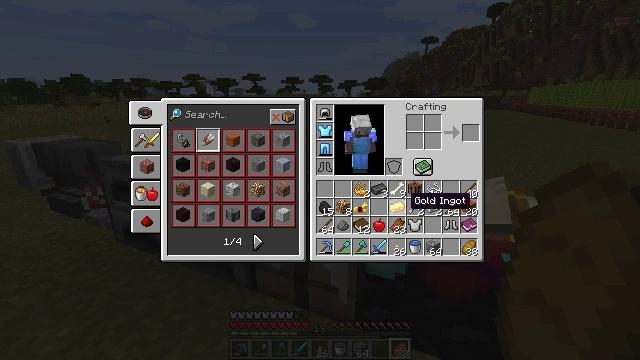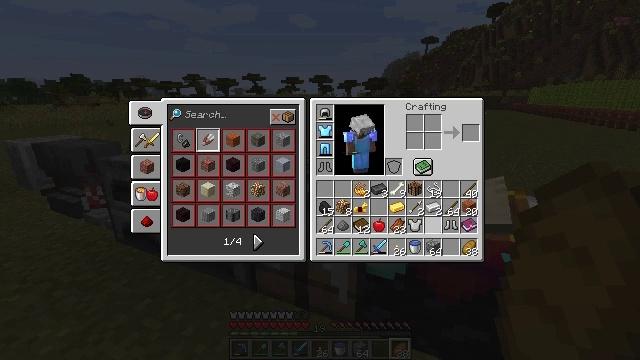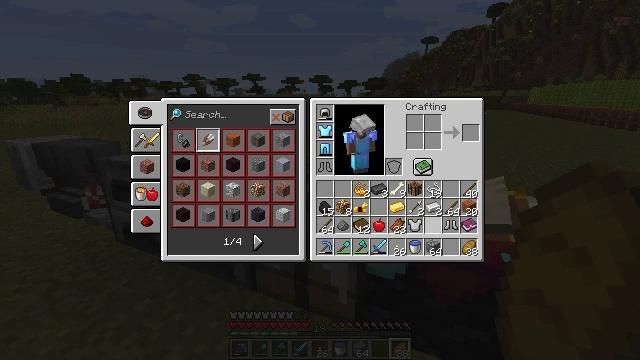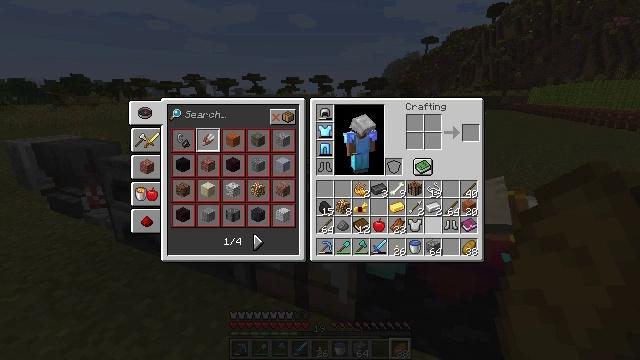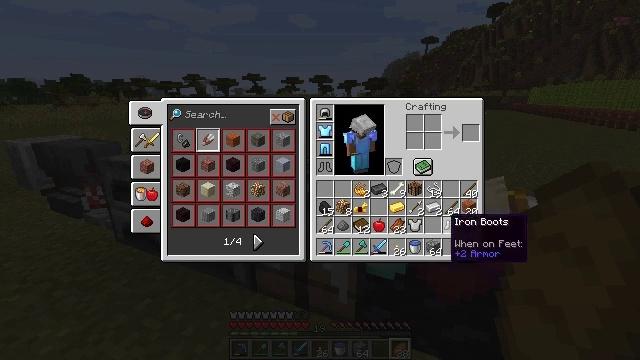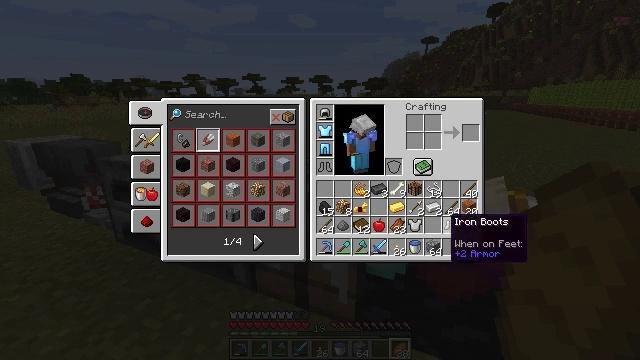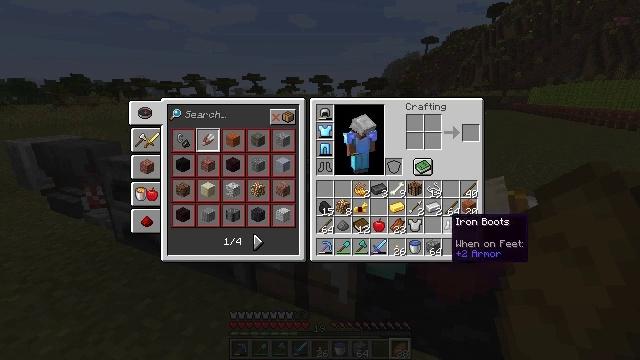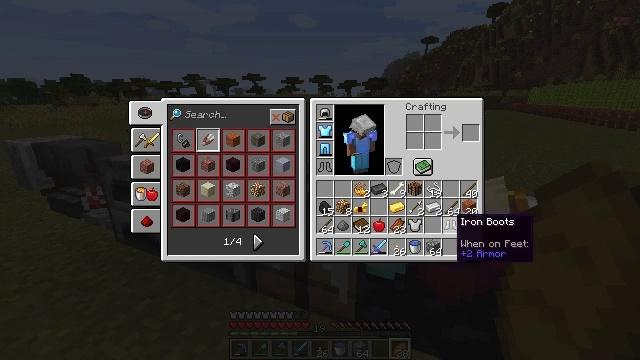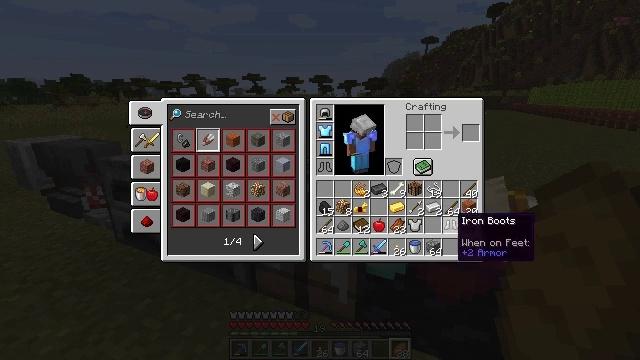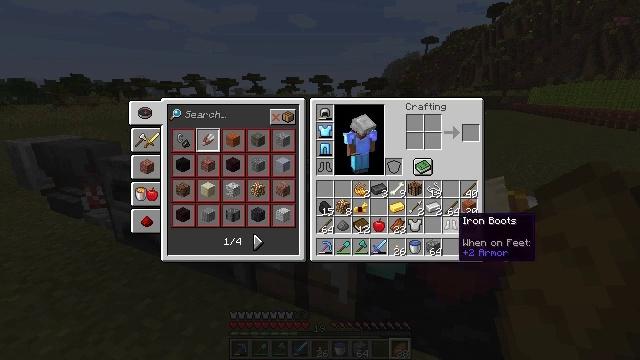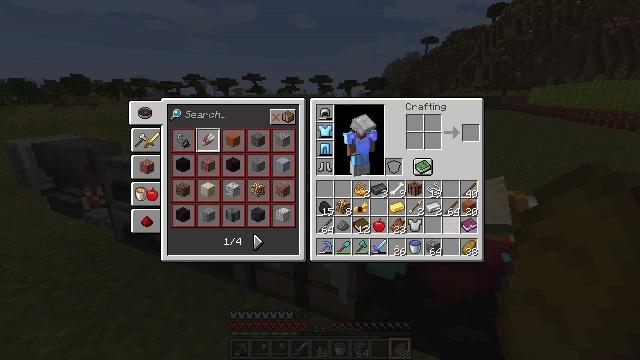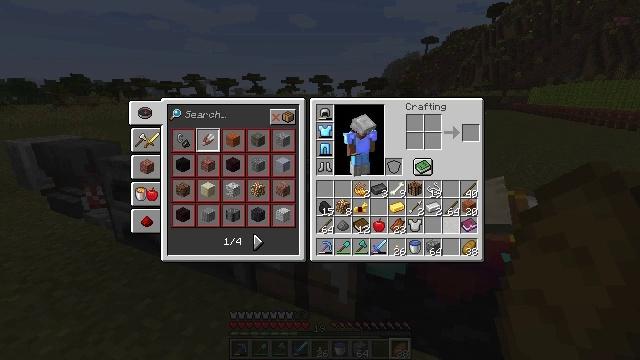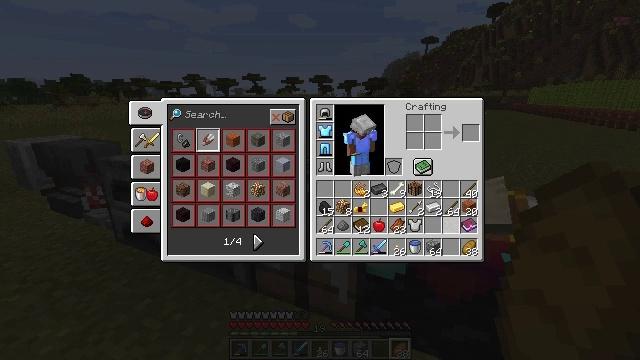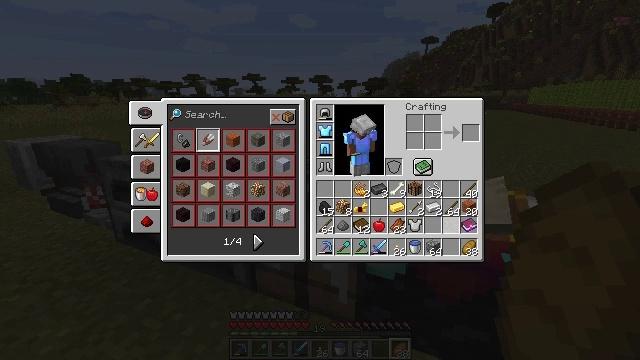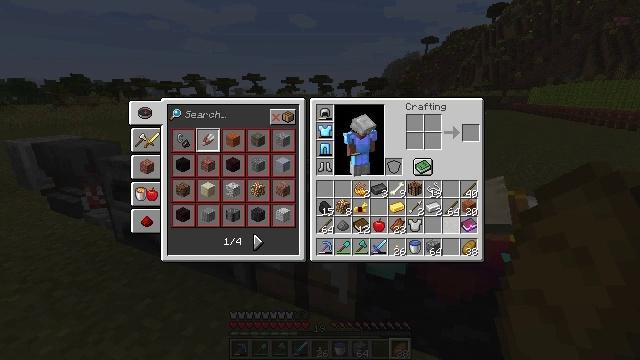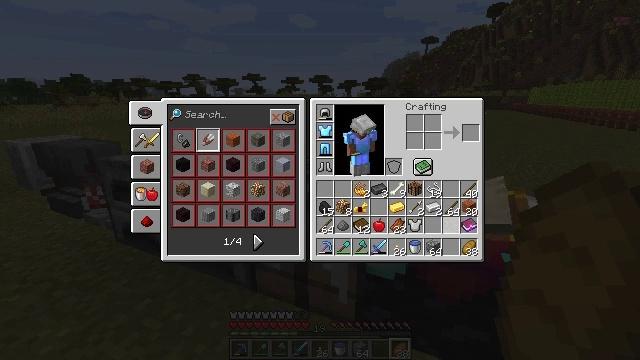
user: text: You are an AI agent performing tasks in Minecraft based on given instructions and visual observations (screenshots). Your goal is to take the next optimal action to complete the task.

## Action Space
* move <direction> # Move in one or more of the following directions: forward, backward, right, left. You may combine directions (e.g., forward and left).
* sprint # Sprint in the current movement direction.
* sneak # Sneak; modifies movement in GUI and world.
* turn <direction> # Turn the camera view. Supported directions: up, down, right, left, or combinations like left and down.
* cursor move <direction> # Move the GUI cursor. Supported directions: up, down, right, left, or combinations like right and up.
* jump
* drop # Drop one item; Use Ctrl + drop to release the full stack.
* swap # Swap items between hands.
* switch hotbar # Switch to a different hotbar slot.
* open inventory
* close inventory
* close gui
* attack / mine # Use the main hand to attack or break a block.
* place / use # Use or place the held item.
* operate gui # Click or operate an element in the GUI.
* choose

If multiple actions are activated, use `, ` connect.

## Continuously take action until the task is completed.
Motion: motion action
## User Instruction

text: Get wheat from the farmland.
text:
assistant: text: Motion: sneak, cursor move right and down
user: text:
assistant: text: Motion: sneak, cursor move right and down
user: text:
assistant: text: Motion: sneak
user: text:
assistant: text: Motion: sneak
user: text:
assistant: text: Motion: sneak
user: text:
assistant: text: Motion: sneak
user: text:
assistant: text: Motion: sneak
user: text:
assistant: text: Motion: sneak
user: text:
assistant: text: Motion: sneak
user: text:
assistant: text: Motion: sneak, choose
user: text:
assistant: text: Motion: sneak, choose
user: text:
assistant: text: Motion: sneak, choose
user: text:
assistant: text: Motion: sneak
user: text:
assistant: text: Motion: sneak
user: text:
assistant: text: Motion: no_op
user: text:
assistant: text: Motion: no_op
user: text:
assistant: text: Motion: no_op
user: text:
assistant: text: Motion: turn left
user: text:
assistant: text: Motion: turn left and up
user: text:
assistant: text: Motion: turn left and up
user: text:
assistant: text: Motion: turn left and up
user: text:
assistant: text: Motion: move forward, turn left
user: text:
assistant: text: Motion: move forward, turn left
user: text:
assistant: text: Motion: move forward, turn left
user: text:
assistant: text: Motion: move forward, turn left
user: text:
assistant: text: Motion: move forward, turn left and up
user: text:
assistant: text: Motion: move forward, turn left and up
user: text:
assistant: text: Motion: move forward
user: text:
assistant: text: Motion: move forward
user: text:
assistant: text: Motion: move forward